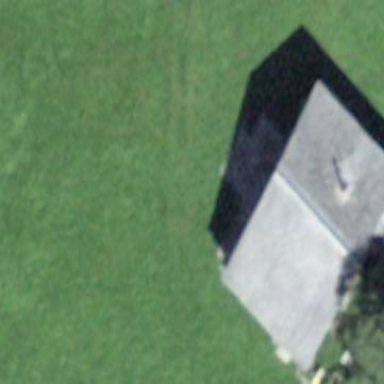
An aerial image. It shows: Barn.